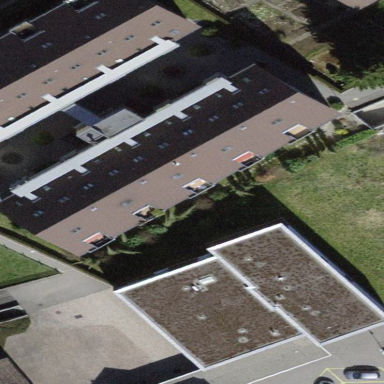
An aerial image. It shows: School building.